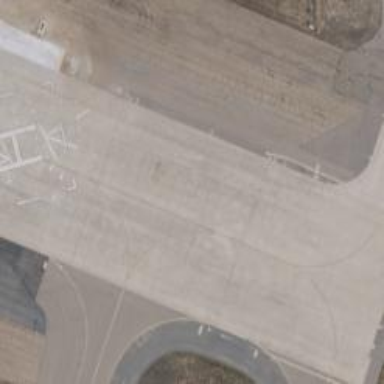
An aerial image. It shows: View of taxiway at the airport.